Question: I use a runtime permission library called <URL> to request permission, but the issue is the permission request follows device language and not app language

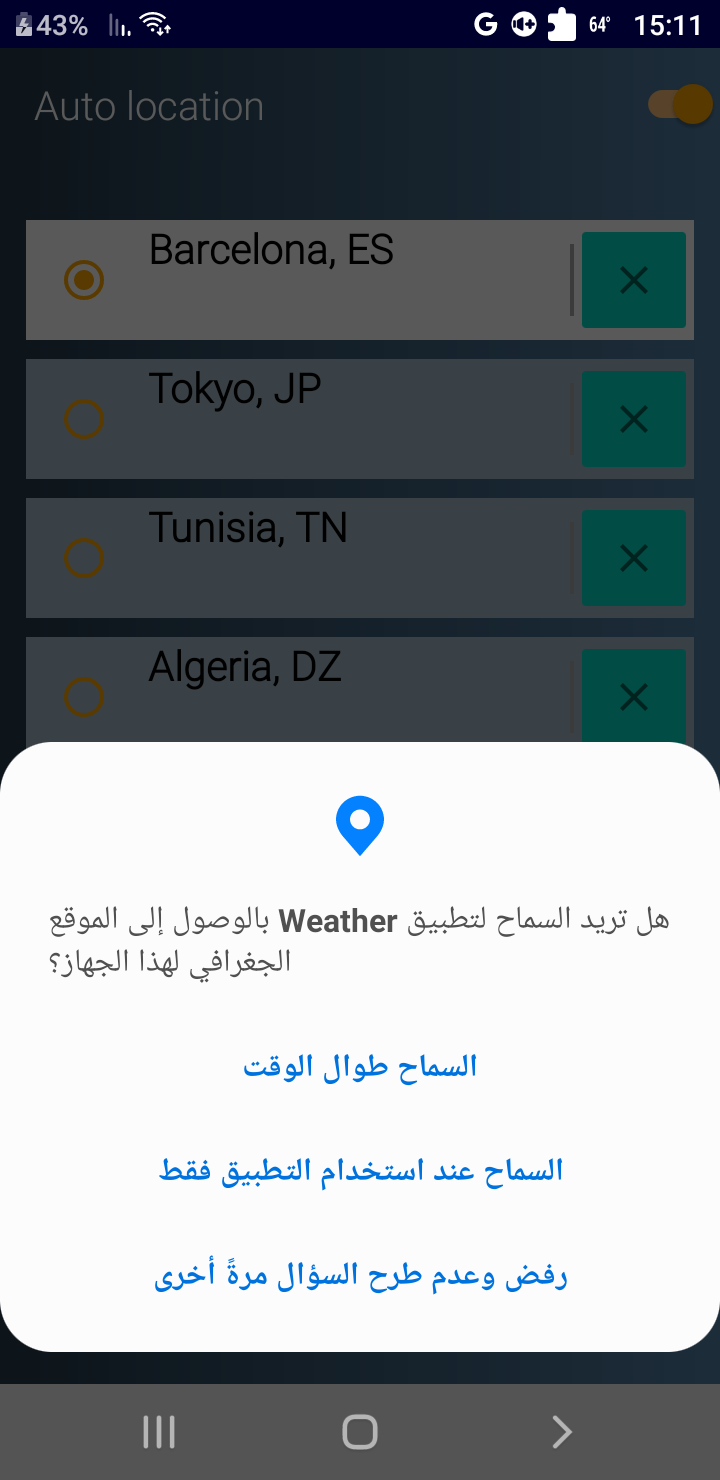
Answer: You can't. Instead of changing better you display your custom dialog before requesting permission to explain you the purpose of permission
You can check this link <URL>
> Note: Your app cannot customize the dialog that appears when you call launch(). To provide more information or context to the user, change your app's UI so that it's easier for users to understand why a feature in your app needs a particular permission. For example, you might change the text in the button that enables the feature.Also, the text in the system permission dialog references the permission group associated with the permission that you requested. This permission grouping is designed for system ease-of-use, and your app shouldn't rely on permissions being within or outside of a specific permission group.
<URL>